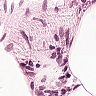
Metastatic tissue present: no